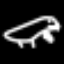
Label: frog